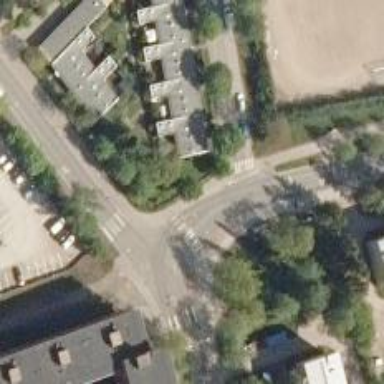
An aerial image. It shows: Road with "give way" sign.